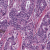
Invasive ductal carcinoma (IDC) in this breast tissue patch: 1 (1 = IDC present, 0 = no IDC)